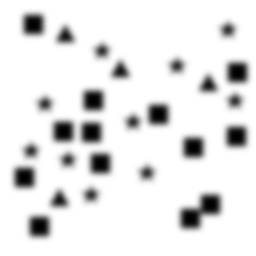
Squares: 13
Triangles: 4
Stars: 10
Total shapes: 27